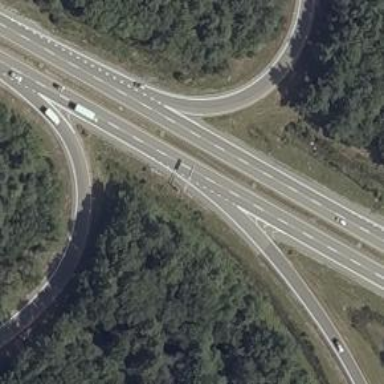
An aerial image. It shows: Asphalt motorway.